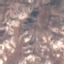
Land use / land cover: HerbaceousVegetation